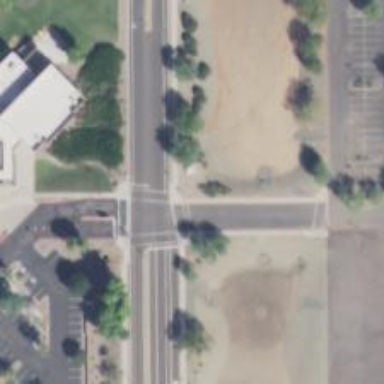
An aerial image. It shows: Solid stop line on the road.